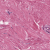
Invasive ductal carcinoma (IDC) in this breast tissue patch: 0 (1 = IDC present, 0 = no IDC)